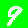
Digit: 9